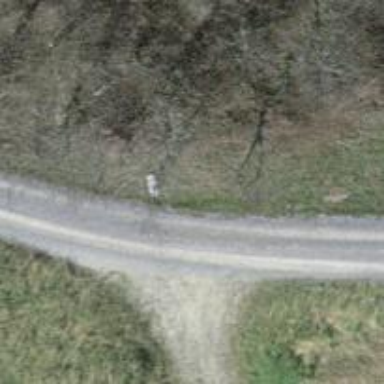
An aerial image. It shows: Track road with grade4 tracktype.